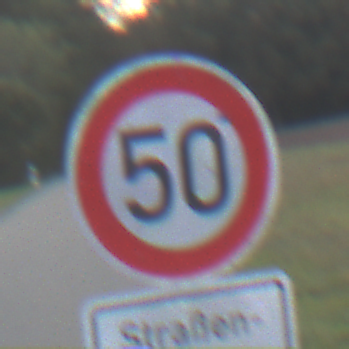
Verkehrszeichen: Geschwindigkeit50
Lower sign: HinweiseAufGefahrenDurchVerbaleAngabe3
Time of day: SunriseSunset
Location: Outdoor (Nature)
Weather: PartlyCloudy
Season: NotSpecified
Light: Natural